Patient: sex F, age 64
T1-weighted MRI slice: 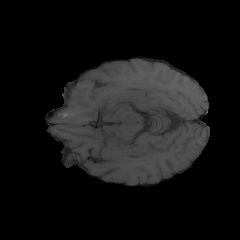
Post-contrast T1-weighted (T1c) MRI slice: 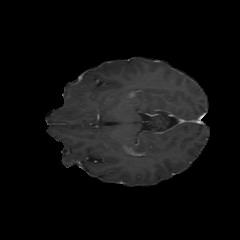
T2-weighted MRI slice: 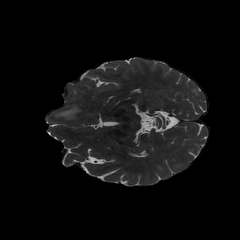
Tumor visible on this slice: yes
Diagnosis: Glioblastoma, IDH-wildtype
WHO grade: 4